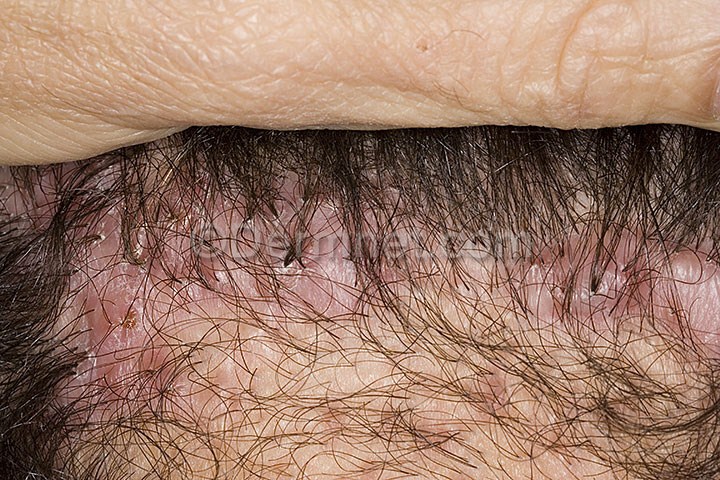
Disease: Hair Loss Photos Alopecia and other Hair Diseases